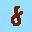
Label: 8